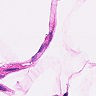
Metastatic tissue present: no